Question: I need help with CSS for sorting MySQL rows to 3 column layout with fixed width and AUTO height. Can anybody can post here some link with solution, I dont know which phrase I need search for.
I created easy example image:

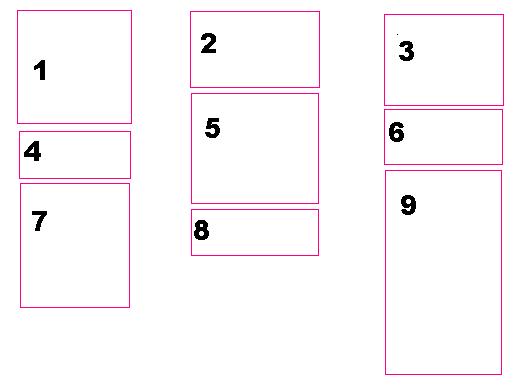
Answer: Look into using <URL> to do this. They provide exactly what you're looking for.